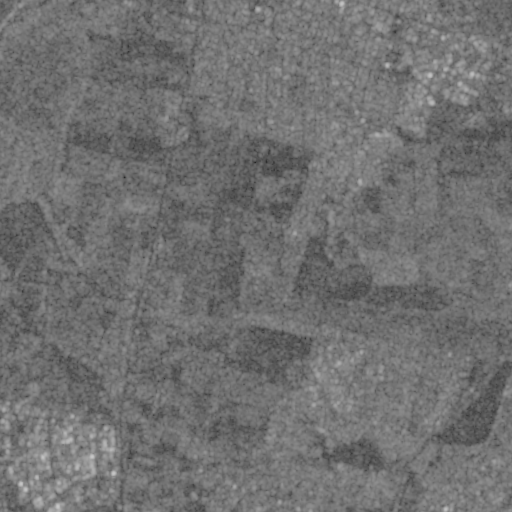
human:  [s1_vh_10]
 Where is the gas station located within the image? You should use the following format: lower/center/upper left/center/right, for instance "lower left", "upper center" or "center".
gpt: The gas station is located in the center left of the image.
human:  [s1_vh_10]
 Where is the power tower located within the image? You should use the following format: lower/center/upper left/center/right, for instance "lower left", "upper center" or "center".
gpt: The power tower is located in the right of the image.
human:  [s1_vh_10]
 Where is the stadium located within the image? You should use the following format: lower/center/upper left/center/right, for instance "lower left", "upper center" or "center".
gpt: The stadium is located in the upper right of the image.
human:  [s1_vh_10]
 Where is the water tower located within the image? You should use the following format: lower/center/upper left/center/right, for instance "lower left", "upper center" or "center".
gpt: The water tower is located in the lower center of the image.
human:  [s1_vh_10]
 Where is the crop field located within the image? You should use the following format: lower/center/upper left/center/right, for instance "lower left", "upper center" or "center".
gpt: There is no crop field in the image.

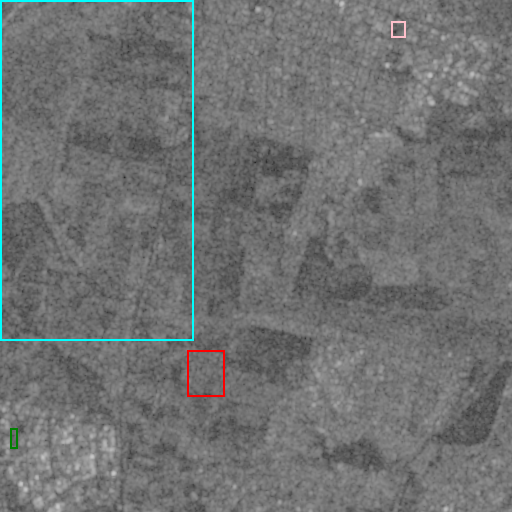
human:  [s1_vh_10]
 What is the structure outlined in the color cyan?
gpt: The structure outlined in cyan is a crop field.
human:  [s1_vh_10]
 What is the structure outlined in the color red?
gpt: The structure outlined in red is a park.
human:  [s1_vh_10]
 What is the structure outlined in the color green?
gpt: The structure outlined in green is a parking lot.
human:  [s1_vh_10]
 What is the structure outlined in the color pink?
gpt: The structure outlined in pink is a stadium.
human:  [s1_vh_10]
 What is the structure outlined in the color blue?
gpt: There is no blue outline.